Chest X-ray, PA view. Patient: 68 years old, sex F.
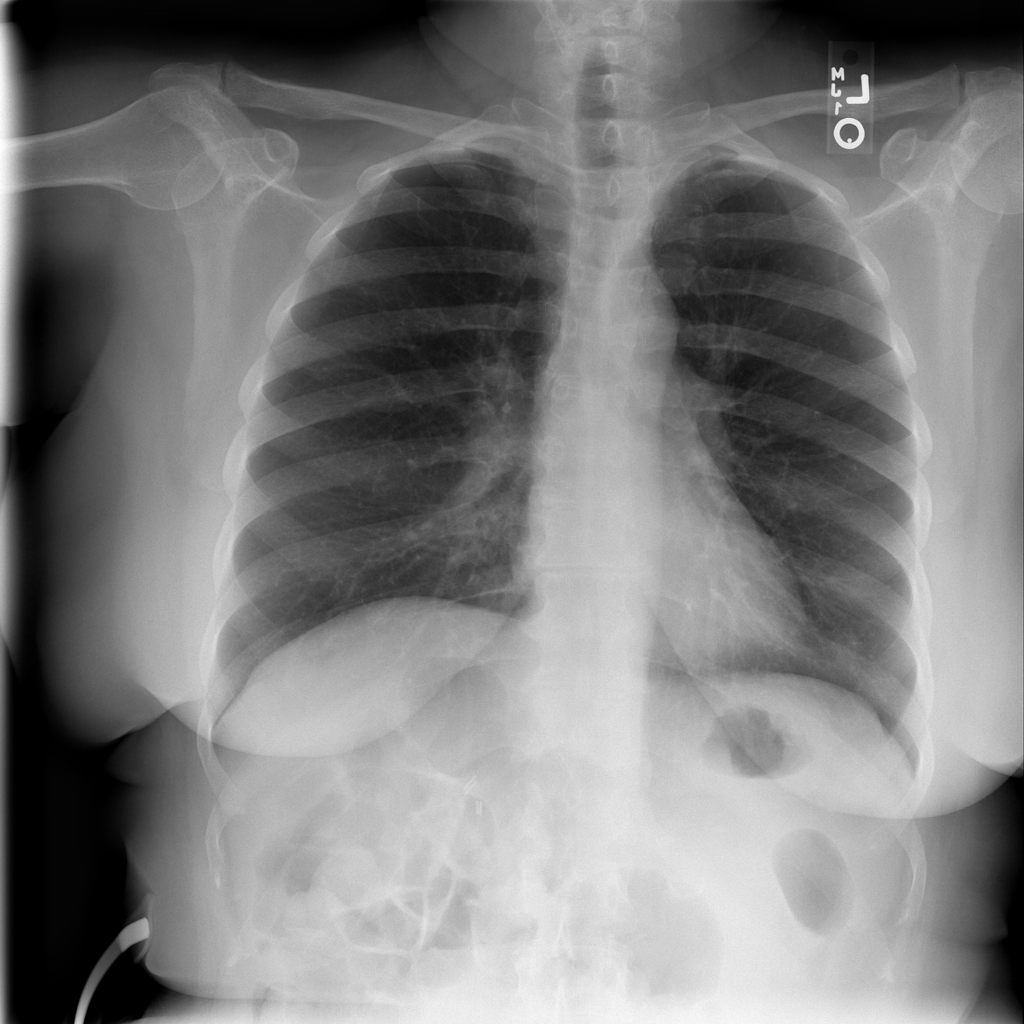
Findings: No Finding